Field crop: maize
Growth stage: 2
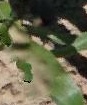
Species: maize